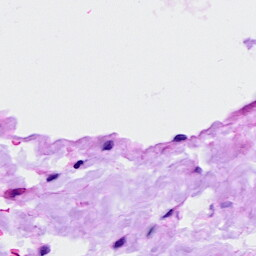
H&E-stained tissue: Ovarian